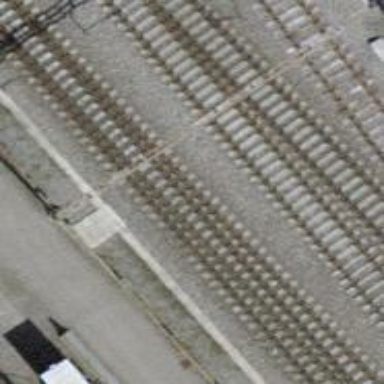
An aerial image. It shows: Single railway track with electrification through contact line.